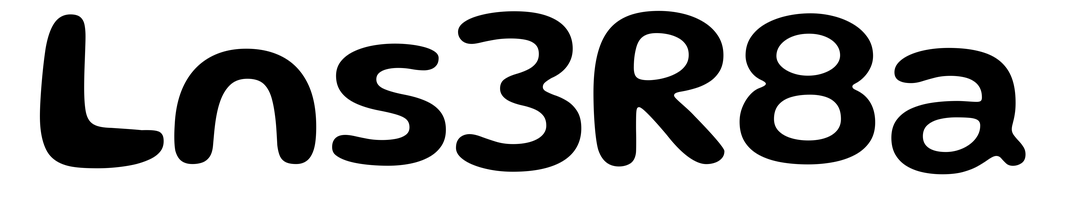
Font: Gluten_Medium